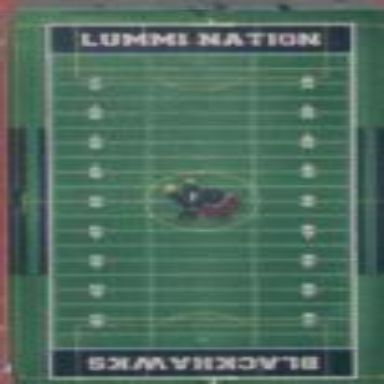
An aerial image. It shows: Pitch for American football.